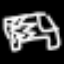
Label: bed